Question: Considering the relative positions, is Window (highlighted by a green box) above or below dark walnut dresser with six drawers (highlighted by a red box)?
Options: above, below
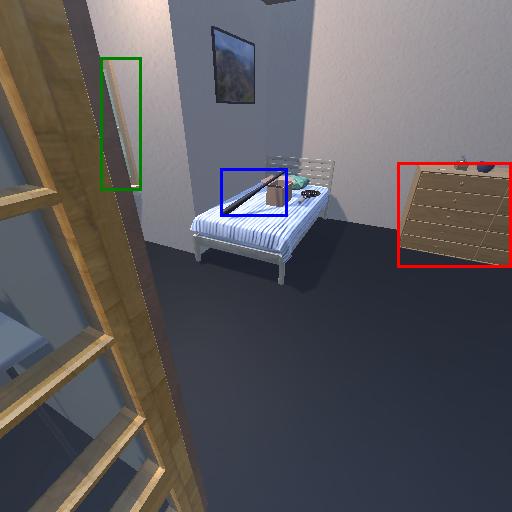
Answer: above